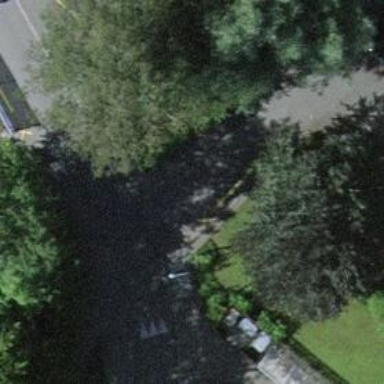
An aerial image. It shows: Sidewalk bridge over footway.